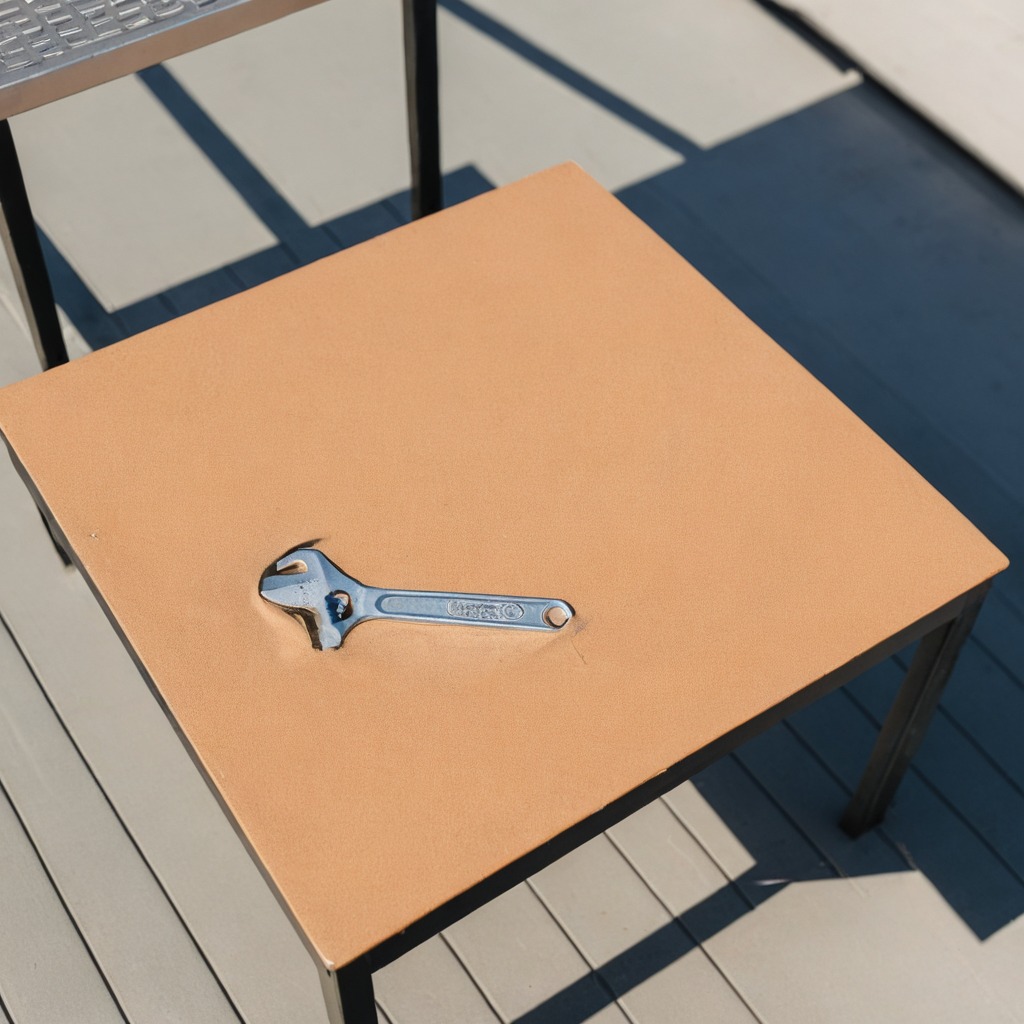
An wrench is lying on the utility table.